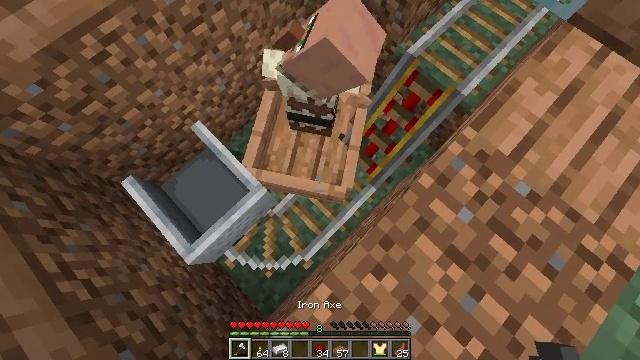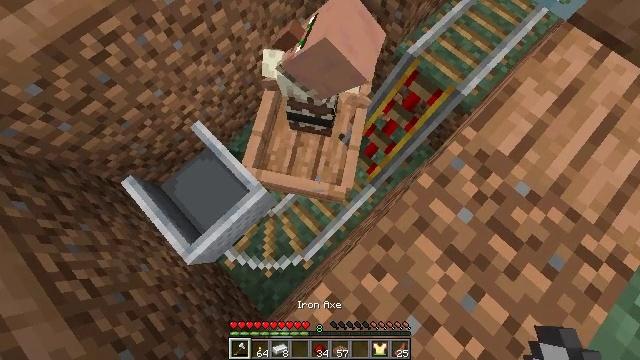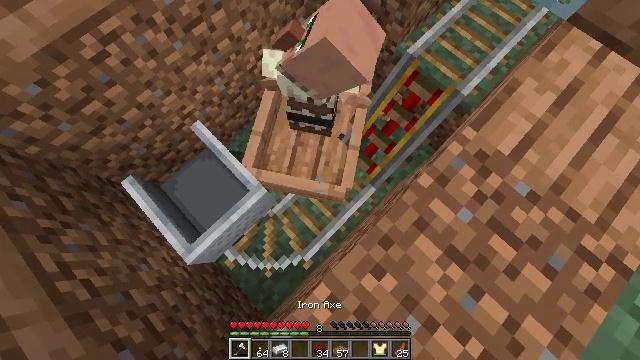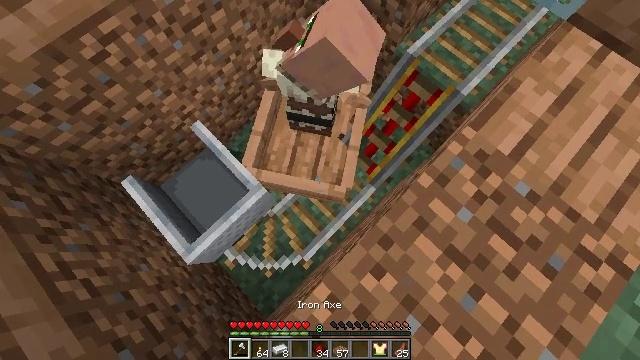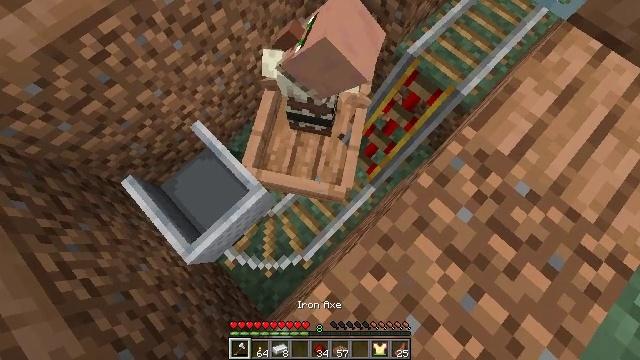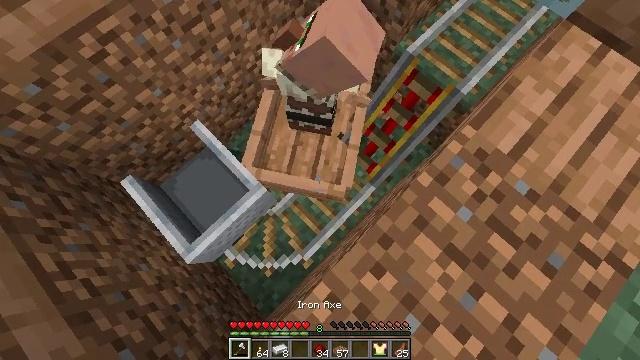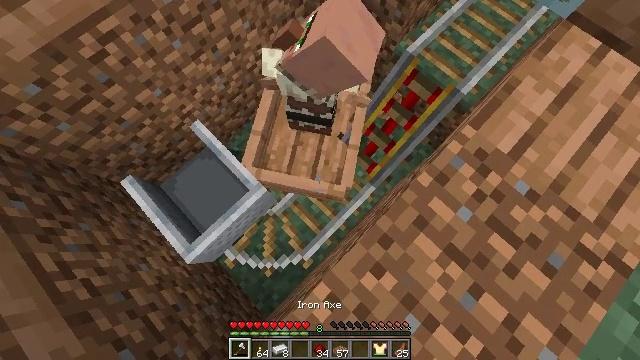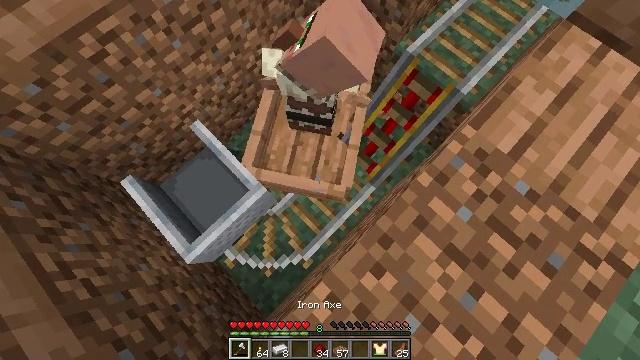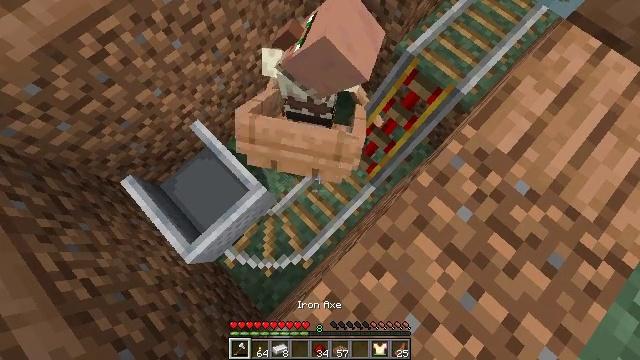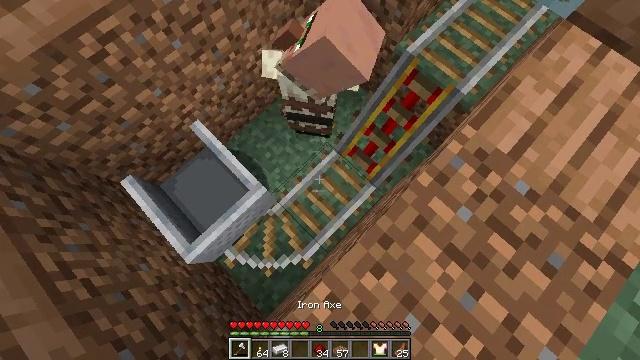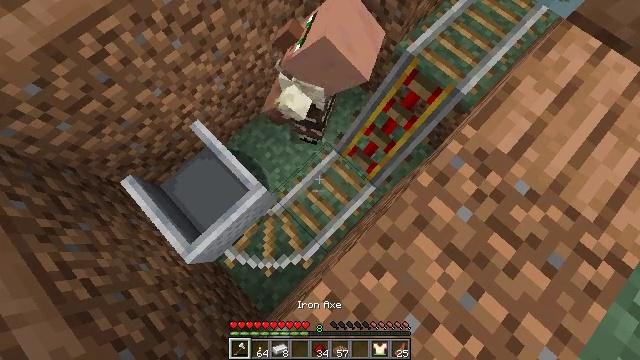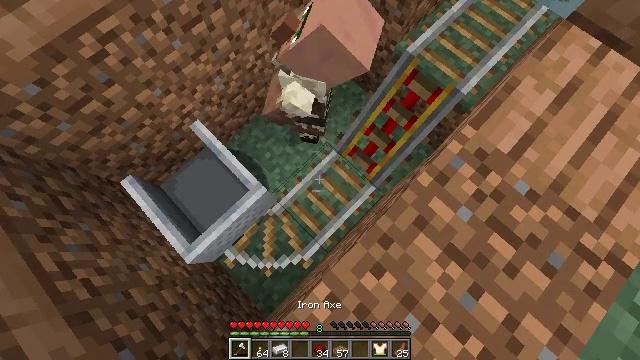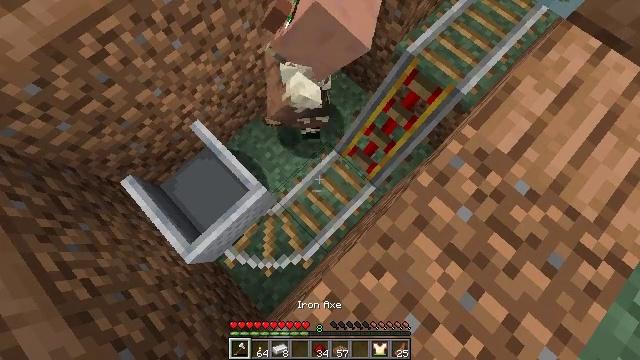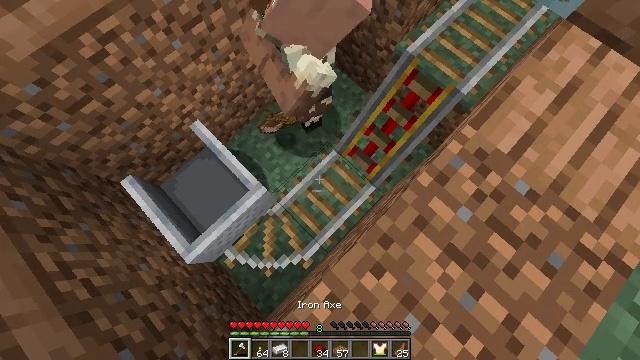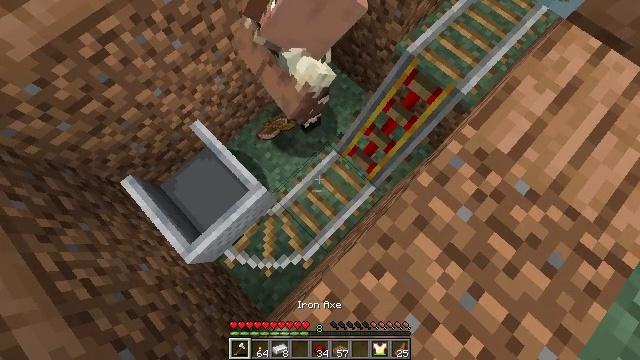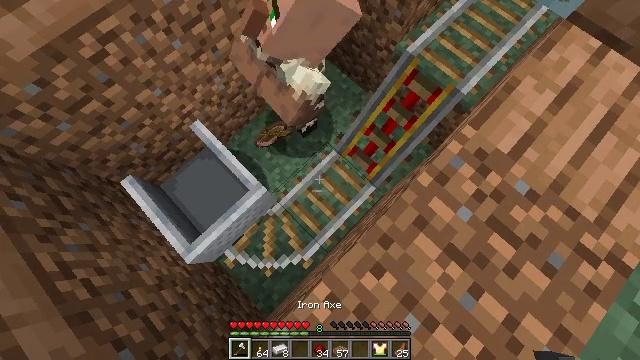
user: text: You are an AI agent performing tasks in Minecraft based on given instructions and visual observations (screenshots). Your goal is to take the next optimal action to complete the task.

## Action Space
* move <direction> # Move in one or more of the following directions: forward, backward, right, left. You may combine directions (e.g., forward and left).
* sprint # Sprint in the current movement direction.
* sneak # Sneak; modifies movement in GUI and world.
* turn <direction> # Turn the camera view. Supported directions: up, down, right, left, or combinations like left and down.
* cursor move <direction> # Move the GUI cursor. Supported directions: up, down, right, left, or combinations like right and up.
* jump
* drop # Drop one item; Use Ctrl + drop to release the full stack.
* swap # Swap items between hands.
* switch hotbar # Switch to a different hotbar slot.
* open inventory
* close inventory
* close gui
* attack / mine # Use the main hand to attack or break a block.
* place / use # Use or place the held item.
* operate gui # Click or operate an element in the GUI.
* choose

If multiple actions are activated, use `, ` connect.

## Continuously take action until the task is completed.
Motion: motion action
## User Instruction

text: Mine the glass to clear the view.
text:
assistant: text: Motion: sneak
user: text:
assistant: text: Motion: sneak, attack / mine
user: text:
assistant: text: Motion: sneak, attack / mine
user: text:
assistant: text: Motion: sneak, attack / mine
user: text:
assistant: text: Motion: sneak
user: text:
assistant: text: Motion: sneak
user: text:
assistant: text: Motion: sneak
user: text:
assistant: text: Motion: sneak
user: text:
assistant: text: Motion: sneak
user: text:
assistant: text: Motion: sneak
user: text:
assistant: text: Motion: sneak
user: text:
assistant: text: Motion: sneak
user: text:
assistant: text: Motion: sneak
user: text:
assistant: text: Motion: sneak
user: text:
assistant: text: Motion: sneak
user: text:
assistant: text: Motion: sneak
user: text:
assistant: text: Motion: sneak
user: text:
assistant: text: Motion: sneak
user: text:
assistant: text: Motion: sneak
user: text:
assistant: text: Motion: sneak
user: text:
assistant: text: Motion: sneak
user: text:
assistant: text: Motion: sneak
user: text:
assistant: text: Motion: sneak
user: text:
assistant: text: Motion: sneak
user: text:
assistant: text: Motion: sneak, turn up
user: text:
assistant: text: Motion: move back, sneak, turn up
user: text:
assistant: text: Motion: move back, sneak, turn up
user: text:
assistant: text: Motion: move back, sneak, turn up
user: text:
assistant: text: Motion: move back, sneak, turn up
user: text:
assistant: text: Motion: move back, sneak, turn up